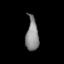
Tissue: lung
Cell type: Epithelial cells
Senescence score: 0.5636
Nuclear area (px): 416
Mean DAPI intensity: 133.344